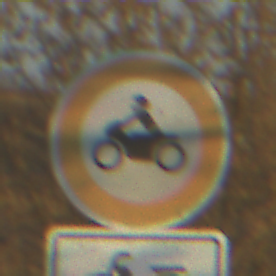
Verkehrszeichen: VerbotKraftraeder
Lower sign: EinspurigeFahrzeugeFrei2
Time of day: SunriseSunset
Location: Outdoor (RoadRail)
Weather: PartlyCloudy
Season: NotSpecified
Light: Natural